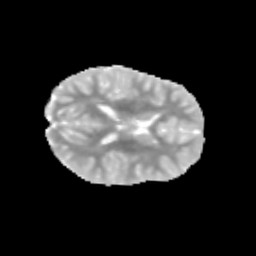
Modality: MD
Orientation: axial
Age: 9
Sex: female
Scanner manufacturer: siemens
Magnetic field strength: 3 T
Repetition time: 3.8 s
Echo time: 0.07 s